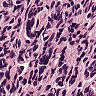
Metastatic tissue present: yes